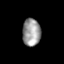
Tissue: skin
Cell type: Fibroblasts
Senescence score: 0.7682
Nuclear area (px): 490
Mean DAPI intensity: 153.131